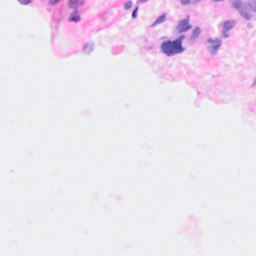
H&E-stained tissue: Breast